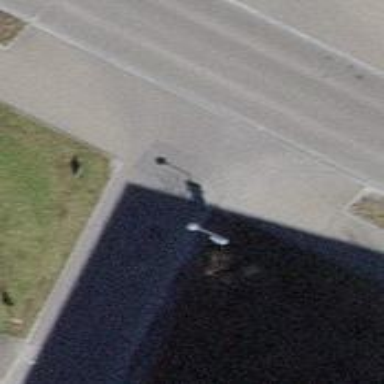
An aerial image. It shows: Unmarked crossing with traffic calming table.